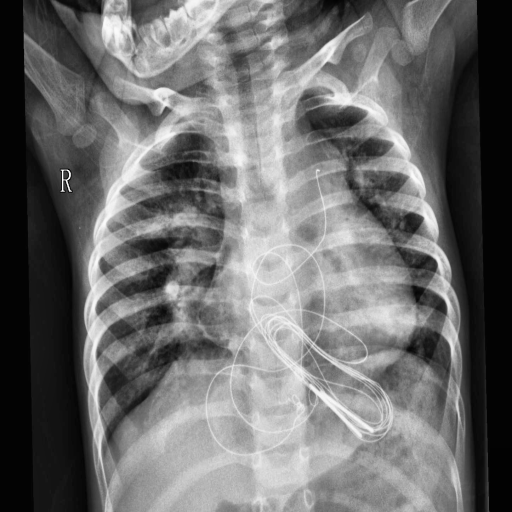
Finding: PNEUMONIA